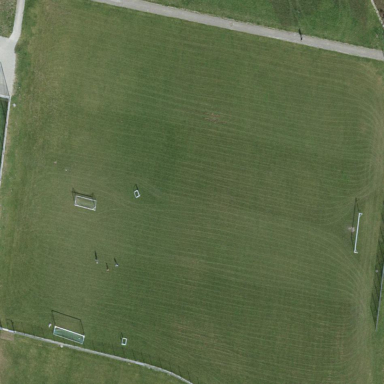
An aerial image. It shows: Soccer pitch designated for leisure and sports activities.